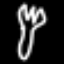
Label: fork